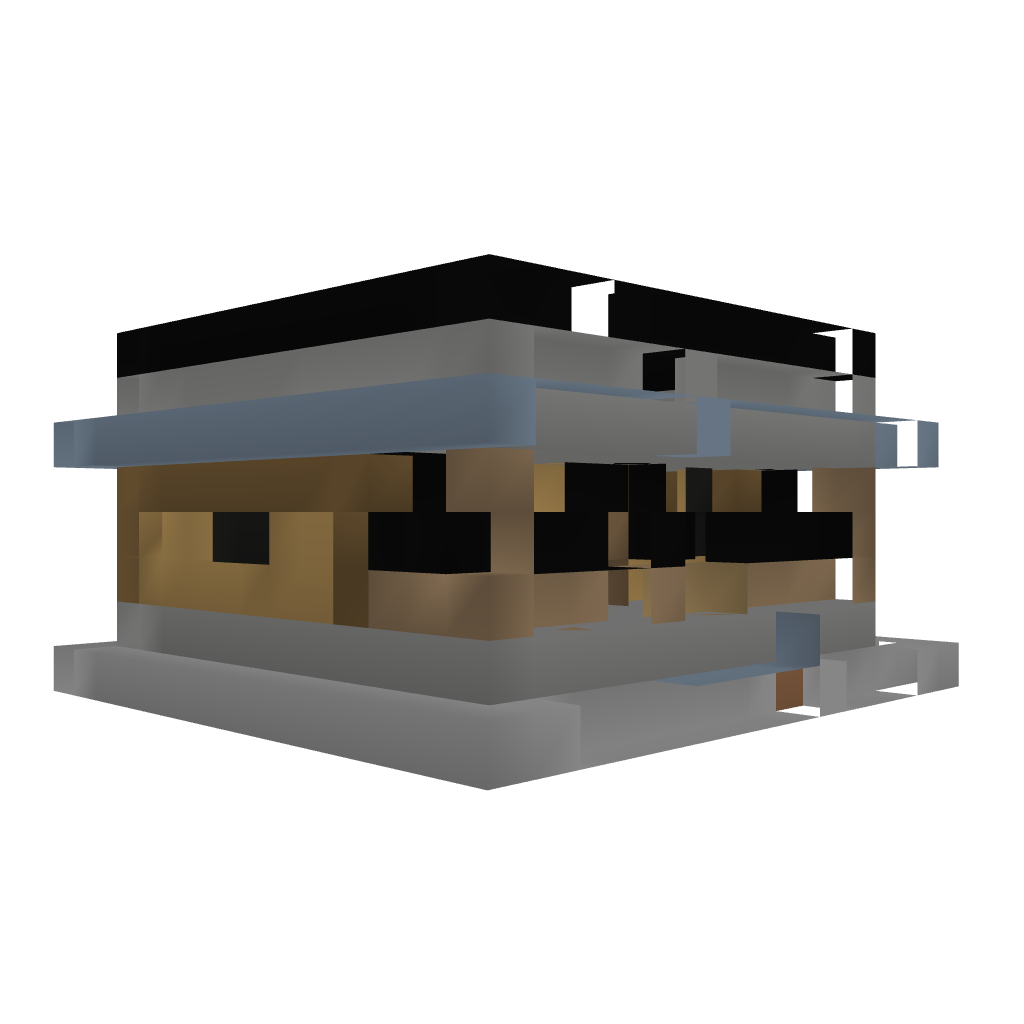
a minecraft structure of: Safe fully equiped starter house